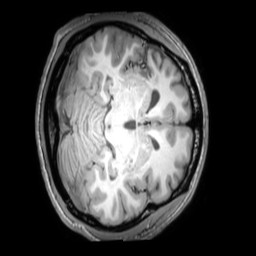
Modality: T1w
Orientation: axial
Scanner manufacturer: philips
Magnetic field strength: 3 T
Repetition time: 0.009882 s
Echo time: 0.004596 s